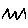
Label: zigzag